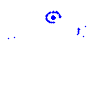
Particle: pion